Aerial crown-view tile of a tropical tree (Barro Colorado Island, Panama), acquired 20240918:
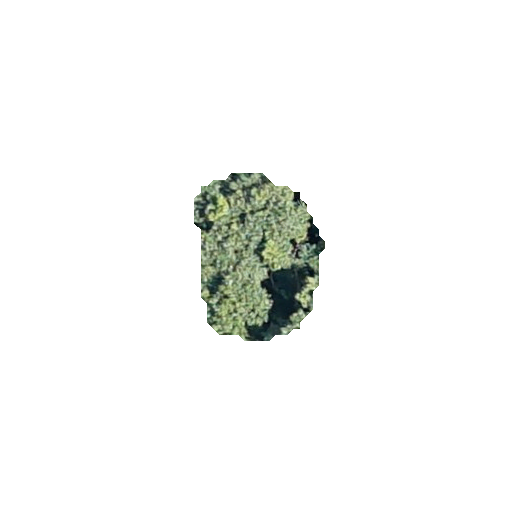
Species: Luehea seemannii
GBIF accepted scientific name: Luehea seemannii
Crown area: 26.354 m²